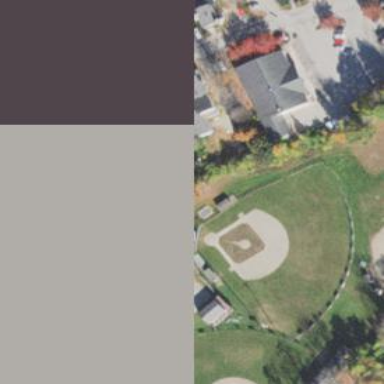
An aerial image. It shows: Baseball pitch for leisure land activities.